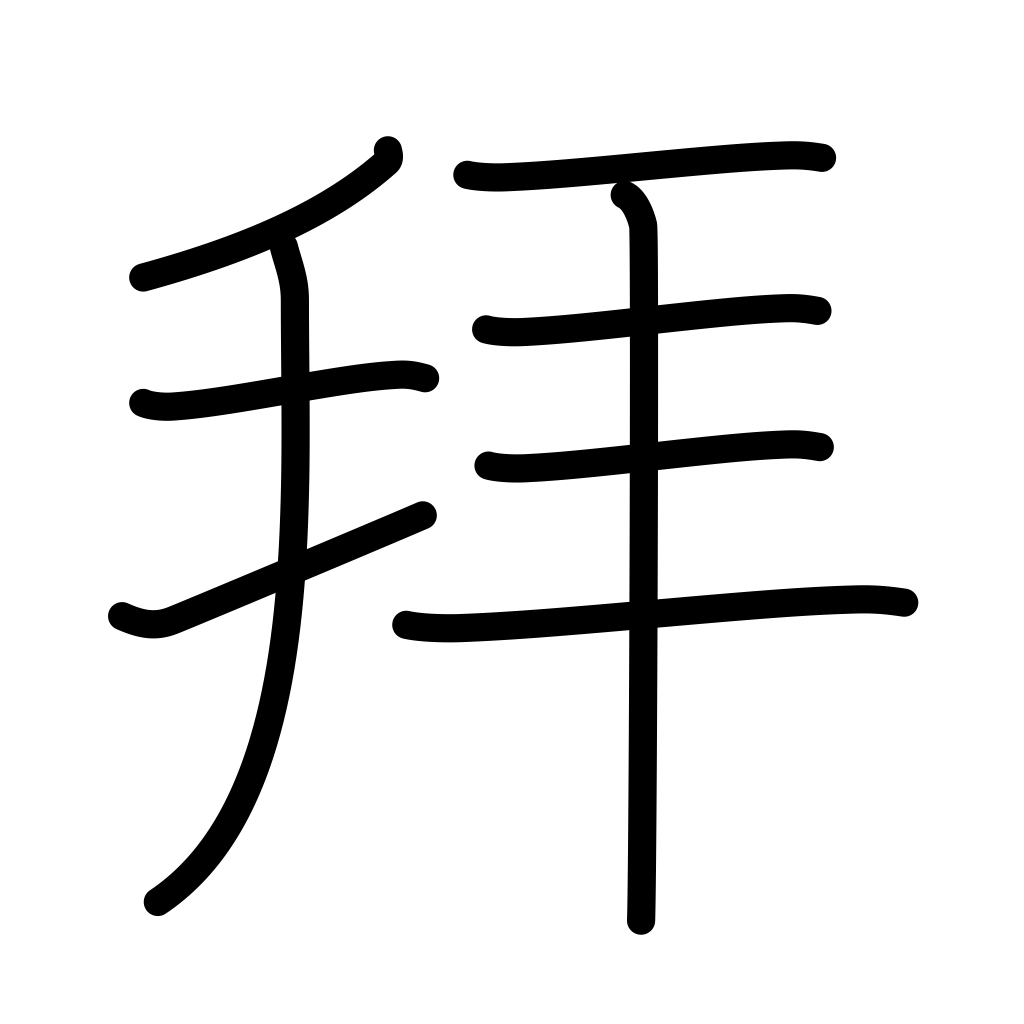
Meaning: worship, adore, pray to